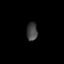
Tissue: lung
Cell type: Fibroblasts
Senescence score: 0.7191
Nuclear area (px): 191
Mean DAPI intensity: 67.246